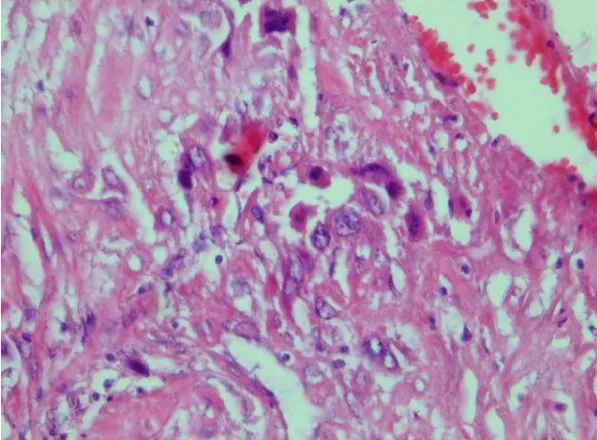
Photomicrograph showing proliferating intermediate trophoblast with scares cytotophoblastic and systrophoblastic elements.
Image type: pathology (h&e)